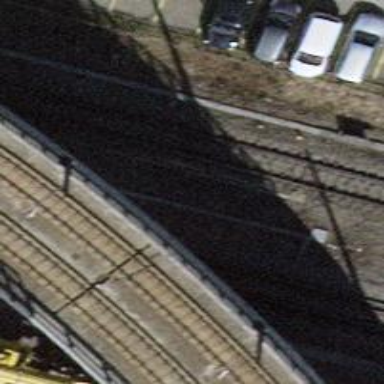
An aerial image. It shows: Single railway track with electrified contact line.